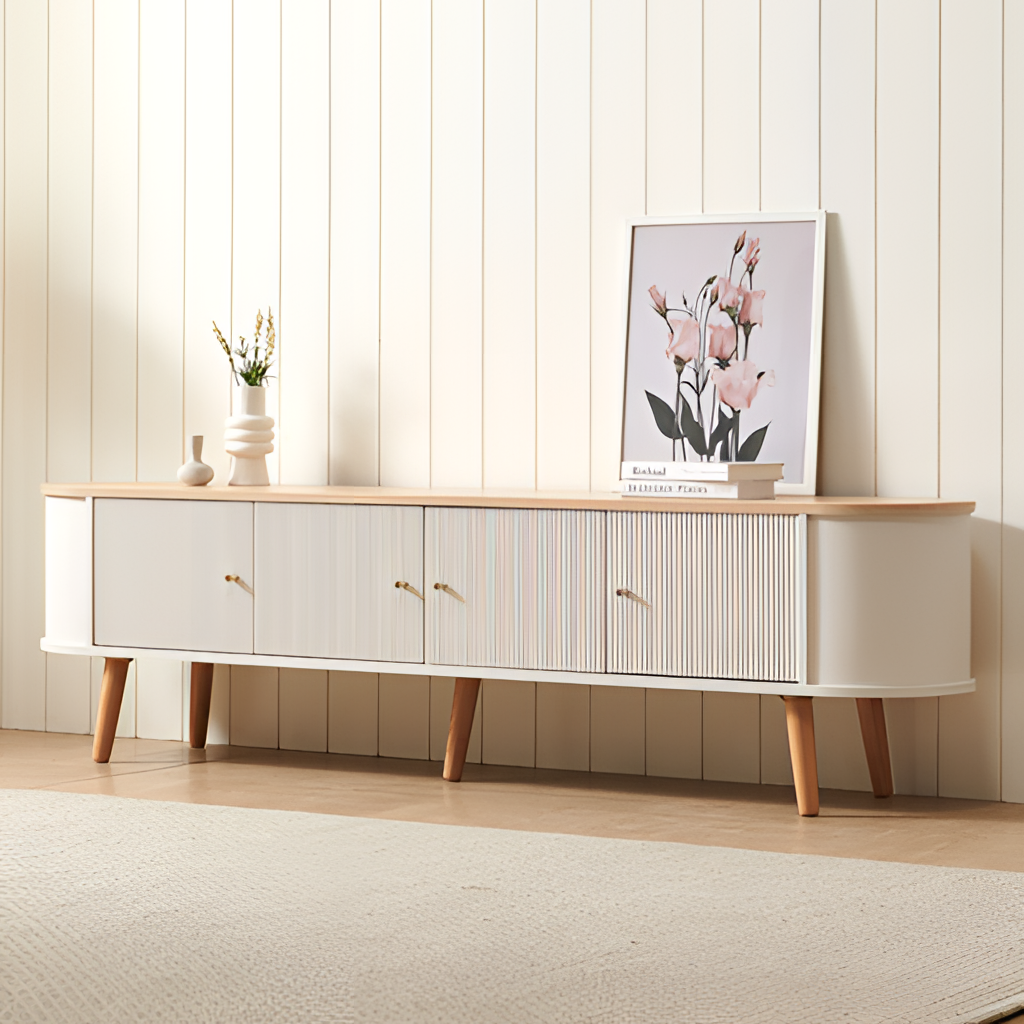
living room, white wood sideboard, contemporary, wood wallpaper, with vertical striped pattern, wood flooring, with plank pattern